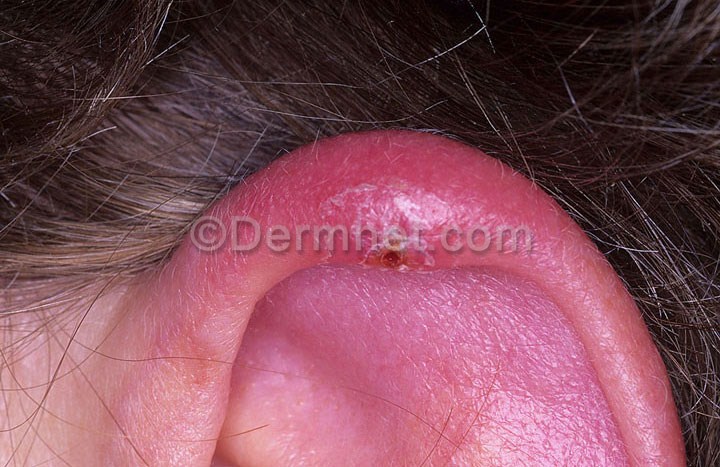
Disease: Seborrheic Keratoses and other Benign Tumors